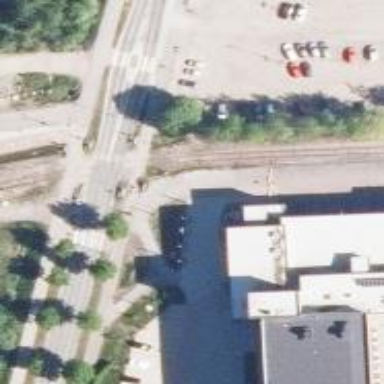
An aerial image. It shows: Railway crossing with lights and saltire markers.